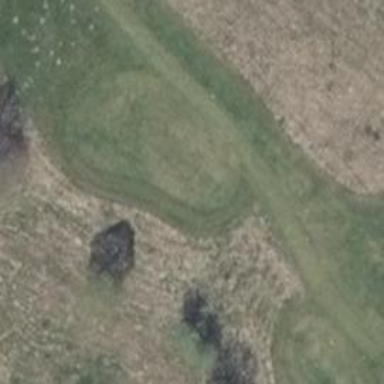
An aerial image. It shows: Golf tee.